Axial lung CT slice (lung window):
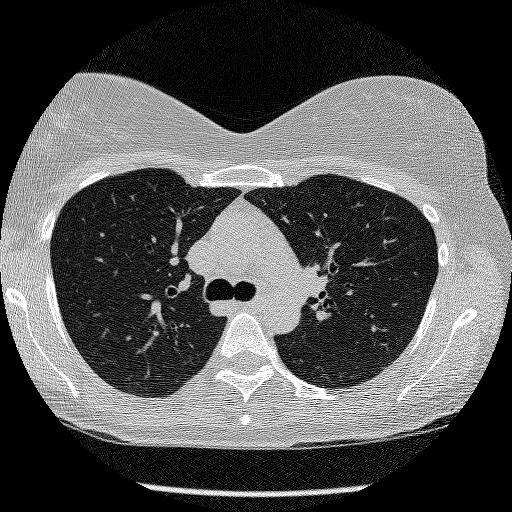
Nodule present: no